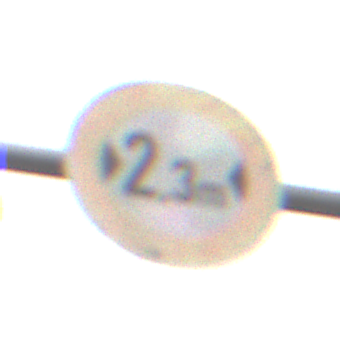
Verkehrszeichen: TatsaechlicheBreite2Komma3
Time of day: MorningAfternoon
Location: Outdoor (Nature)
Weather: Overcast
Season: NotSpecified
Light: Natural